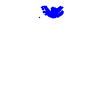
Particle: electron